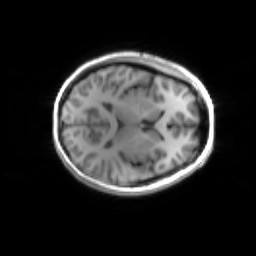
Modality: inplaneT1
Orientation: axial
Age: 24
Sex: female
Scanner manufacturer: siemens
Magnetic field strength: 3 T
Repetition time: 1.2 s
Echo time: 0.00251 s